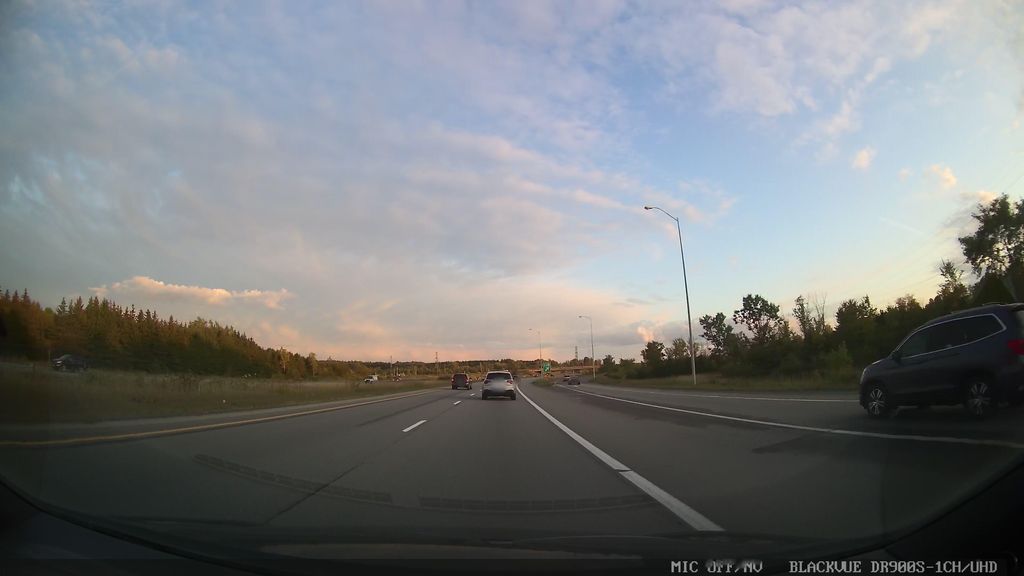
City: ottawa-gatineau